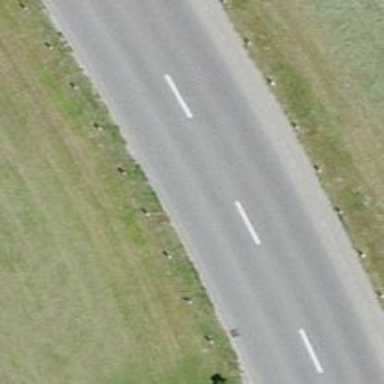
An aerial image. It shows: Secondary road with asphalt surface.